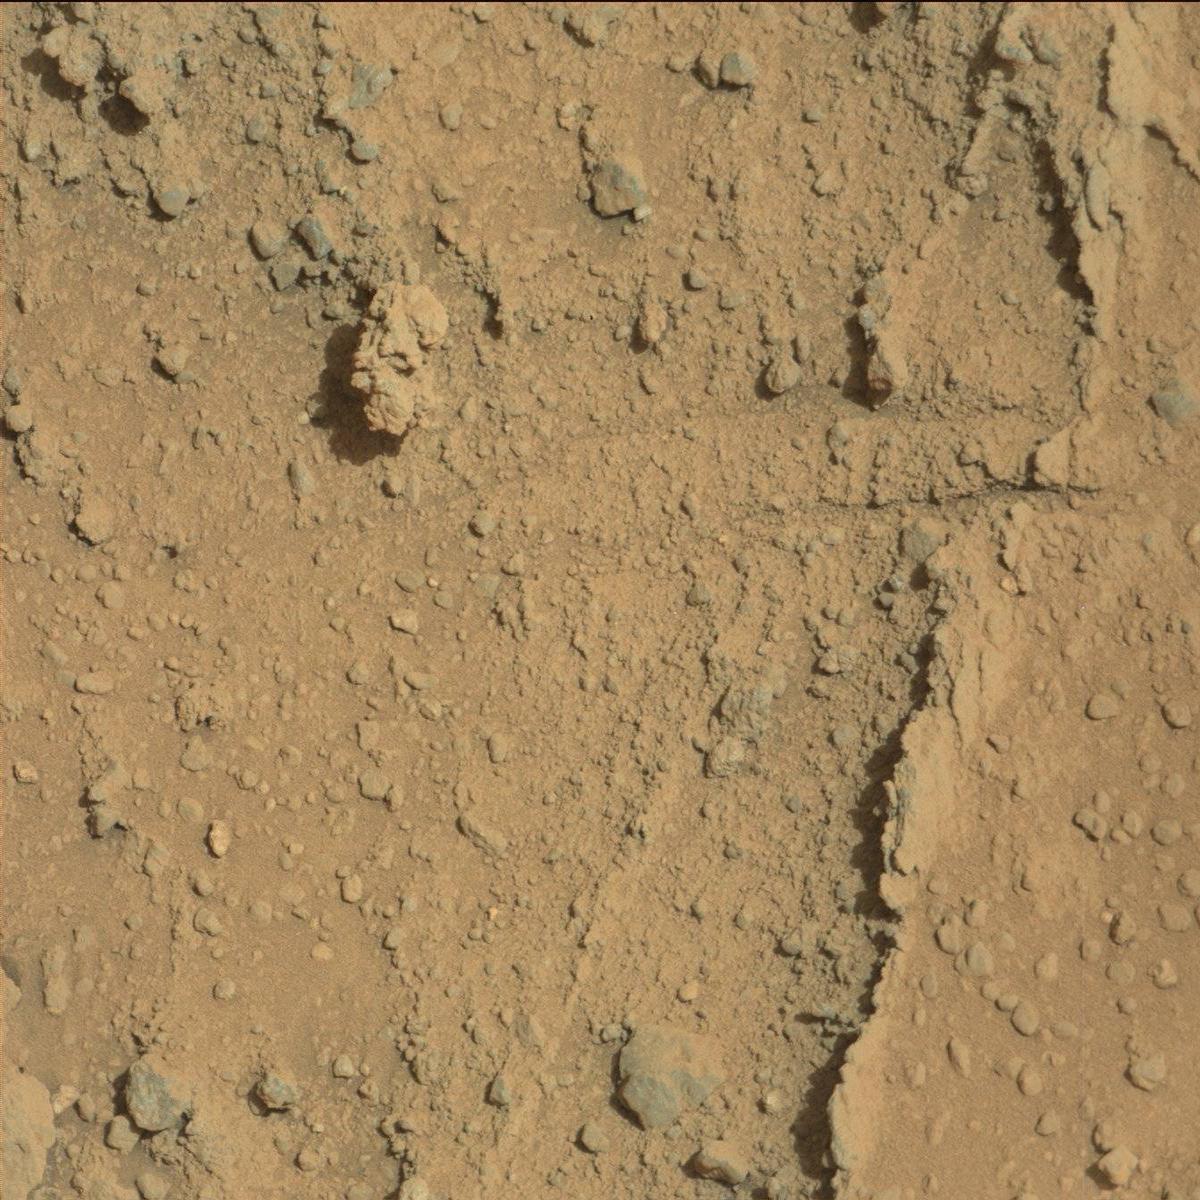
Terrain classes present: Bedrock, Sand / Soil